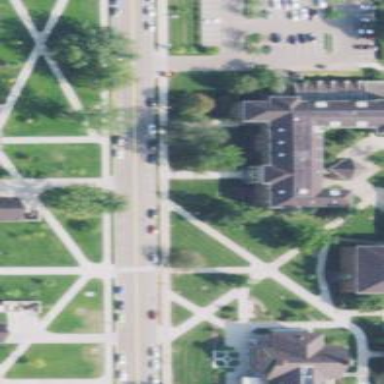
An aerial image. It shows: View of university building.